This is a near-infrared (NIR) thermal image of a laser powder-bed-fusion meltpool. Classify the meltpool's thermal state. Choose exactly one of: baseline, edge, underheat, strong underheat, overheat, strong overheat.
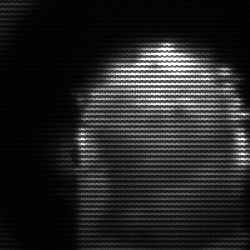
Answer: baseline